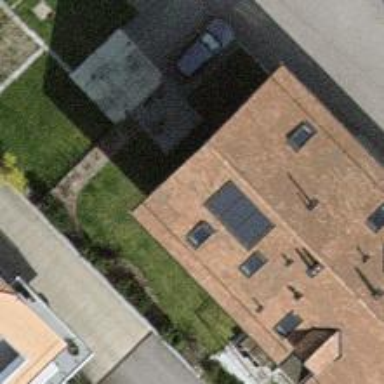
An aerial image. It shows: Residential building.